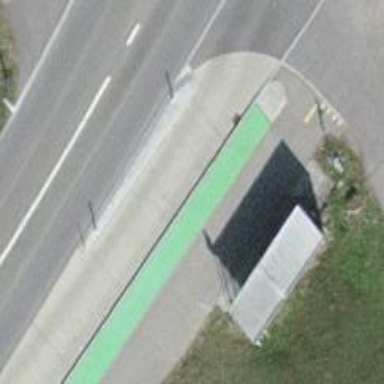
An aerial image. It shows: Bus stop with stop position for public transport.